Interaction volume radius: 5 \u00c5
Interaction volume height: 10 \u00c5
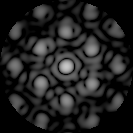
Disorder parameter: 0.4313